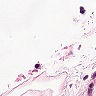
Metastatic tissue present: no